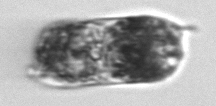
Label: Hemiaulus